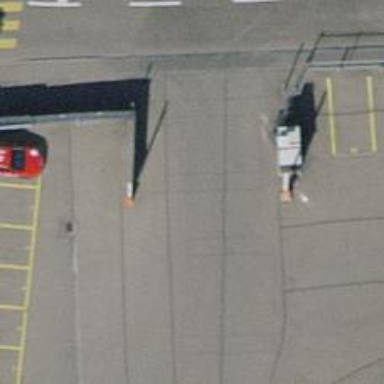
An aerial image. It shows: Lift gate barrier.